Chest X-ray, AP view. Patient: 44 years old, sex F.
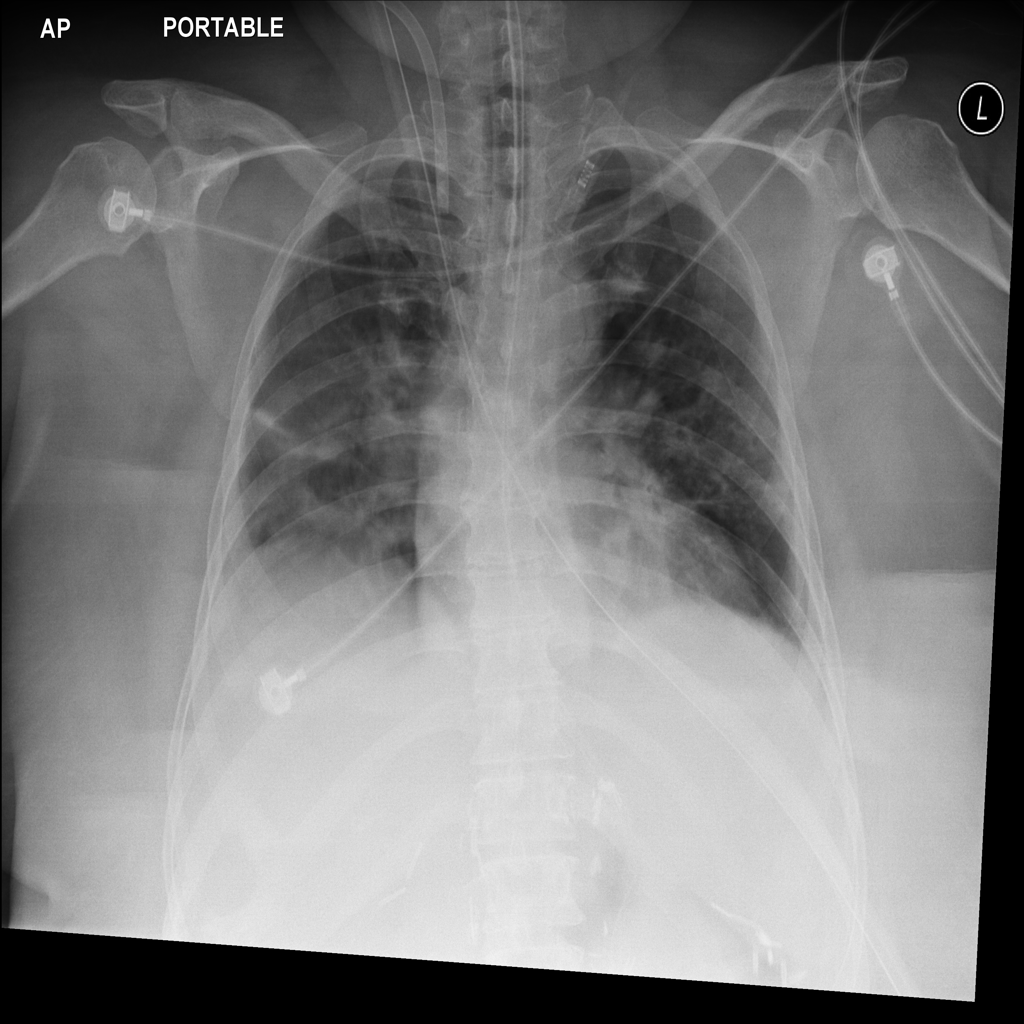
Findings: No Finding